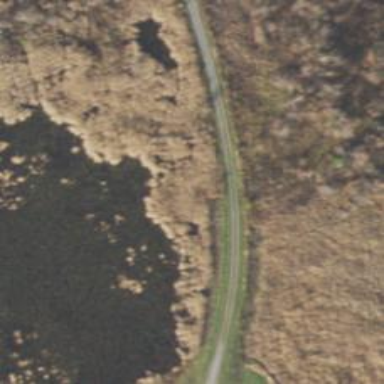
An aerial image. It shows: Track road with embankment.